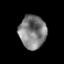
Tissue: prostate
Cell type: T cells
Senescence score: 0.3124
Nuclear area (px): 882
Mean DAPI intensity: 126.861